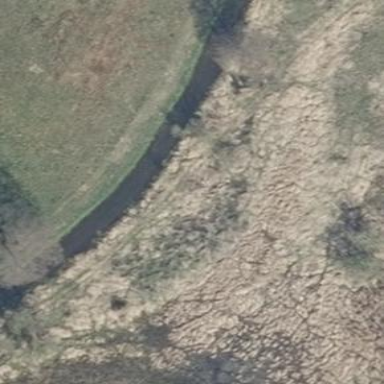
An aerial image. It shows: Marsh wetland.